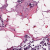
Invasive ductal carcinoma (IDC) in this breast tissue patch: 0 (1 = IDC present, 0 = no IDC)